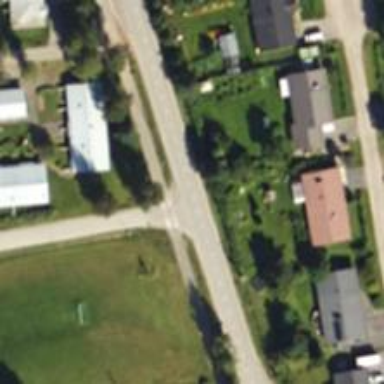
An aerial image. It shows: Road with "give way" sign.